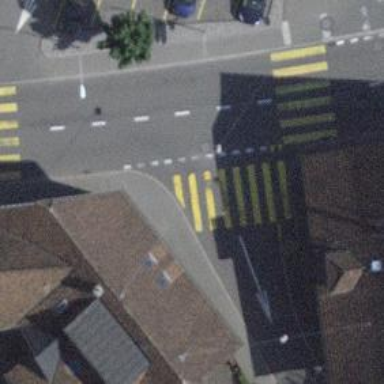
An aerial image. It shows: Footway with zebra crossing.